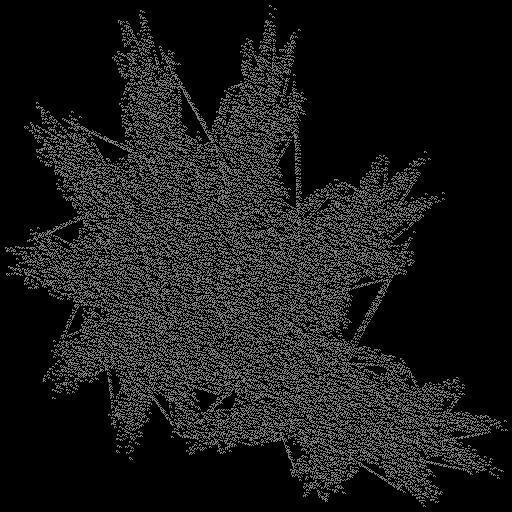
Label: involucre